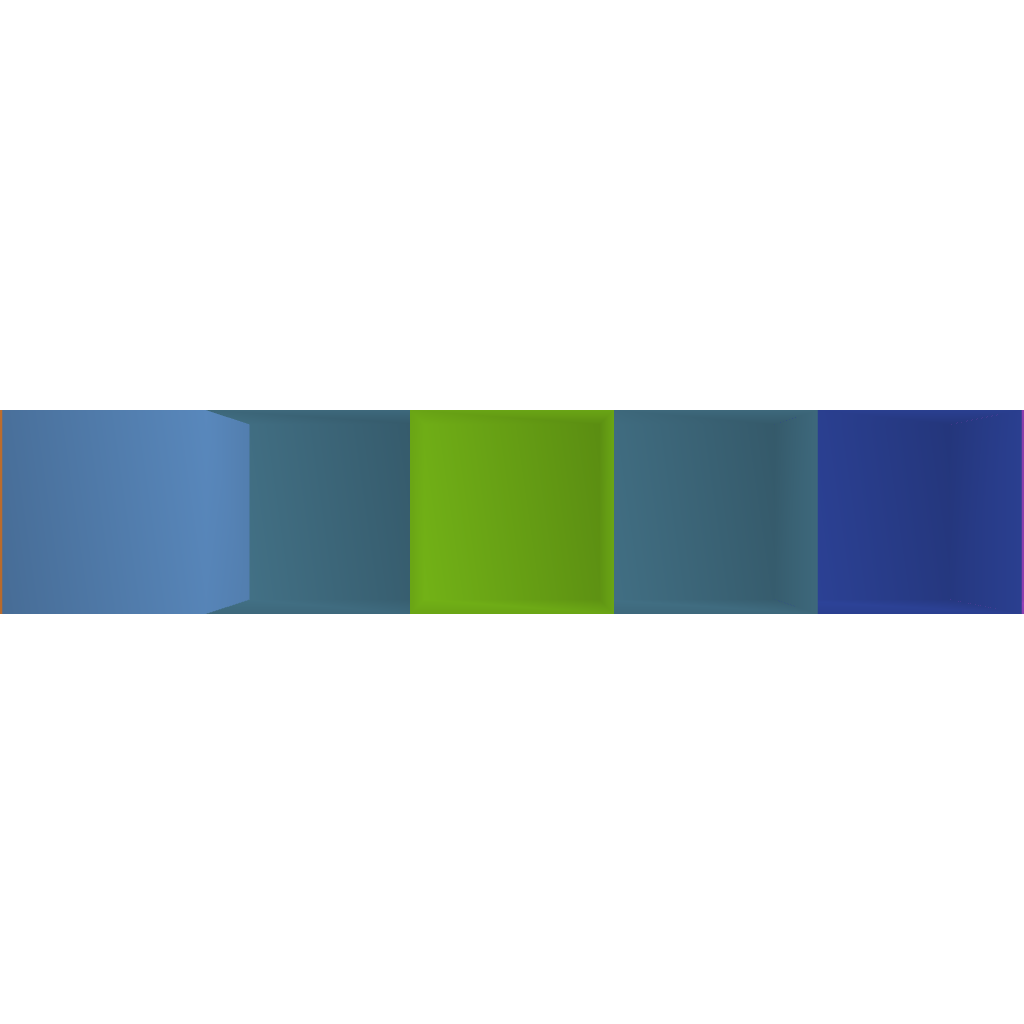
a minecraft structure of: Lake house